Question: I'm getting an odd error, that I think I might know the answer to, but still can't seem to fix. It is saying that "LatestUpdatedDate" is an invalid identifier and I think it is because it runs the ORDER BY statement before it gets to the CASE statement, but that doesn't really make much sense with the way it is structured. Have any ideas?
'''
SELECT * FROM
(
SELECT sym.*,
(
CASE WHEN shr_last_updt_dt >= trd_last_updt_dt
THEN shr_last_updt_dt
ELSE trd_last_updt_dt END
) AS LatestUpdatedDate,
row_number() over ( ORDER BY LatestUpdatedDate DESC ) AS line_number
FROM trdg_sym sym
WHERE ((wkly_rpt_dt = :settleDate)) AND ((lower(rpt_type_cd)=lower(:reportType)))
)
WHERE line_number BETWEEN 1 AND 25 ORDER BY line_number
'''

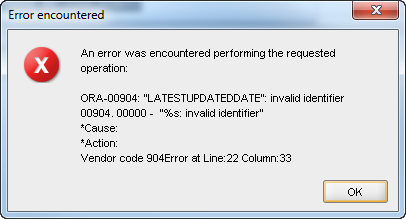
Answer: The aliases will given after generating result set so you can't use them in Windowing functions. You can do this:
'''
SELECT * FROM
(
SELECT sym.*,
(
CASE WHEN shr_last_updt_dt >= trd_last_updt_dt
THEN shr_last_updt_dt
ELSE trd_last_updt_dt END
) AS LatestUpdatedDate,
row_number() over ( ORDER BY
(
CASE WHEN shr_last_updt_dt >= trd_last_updt_dt
THEN shr_last_updt_dt
ELSE trd_last_updt_dt END
) DESC ) AS line_number
FROM trdg_sym sym
WHERE ((wkly_rpt_dt = :settleDate)) AND ((lower(rpt_type_cd)=lower(:reportType)))
)
WHERE line_number BETWEEN 1 AND 25 ORDER BY line_number
'''
or wrap your subquery to another
'''
SELECT * FROM
(
SELECT *,
row_number() over ( ORDER BY LatestUpdatedDate DESC ) AS line_number
FROM
(
SELECT sym.*,
(
CASE WHEN shr_last_updt_dt >= trd_last_updt_dt
THEN shr_last_updt_dt
ELSE trd_last_updt_dt END
) AS LatestUpdatedDate
FROM trdg_sym sym
WHERE ((wkly_rpt_dt = :settleDate)) AND ((lower(rpt_type_cd)=lower(:reportType)))
)
)
WHERE line_number BETWEEN 1 AND 25 ORDER BY line_number
'''
P.S. I don't sure for 'oacle' syntax, but should you give aliases to subquery?